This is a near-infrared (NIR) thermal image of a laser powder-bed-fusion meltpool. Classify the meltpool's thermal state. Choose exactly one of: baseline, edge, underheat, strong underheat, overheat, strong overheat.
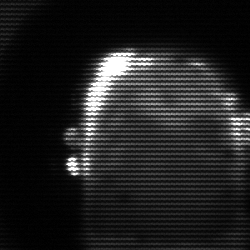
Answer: baseline